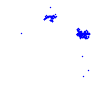
Particle: proton